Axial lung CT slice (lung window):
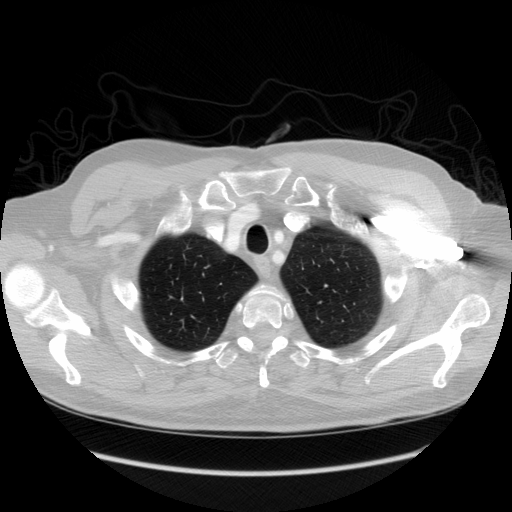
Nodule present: no